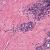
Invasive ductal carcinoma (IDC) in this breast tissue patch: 0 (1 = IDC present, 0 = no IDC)